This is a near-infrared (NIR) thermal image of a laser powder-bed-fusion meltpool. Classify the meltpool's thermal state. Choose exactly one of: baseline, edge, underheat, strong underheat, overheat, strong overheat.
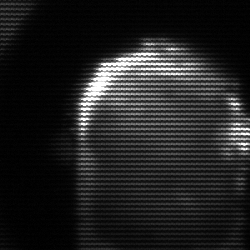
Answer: baseline